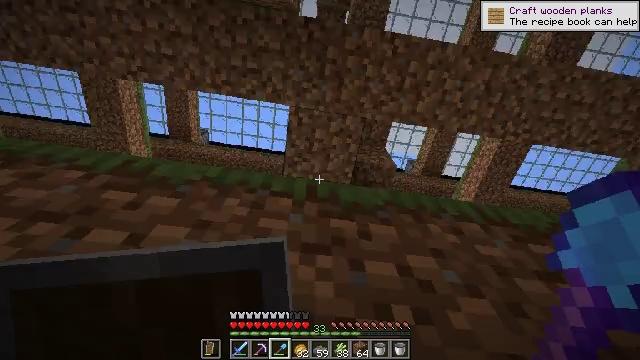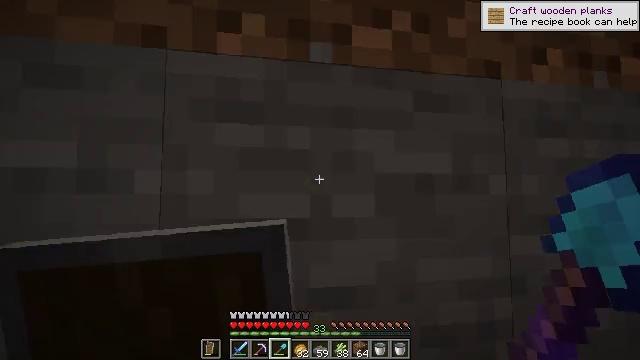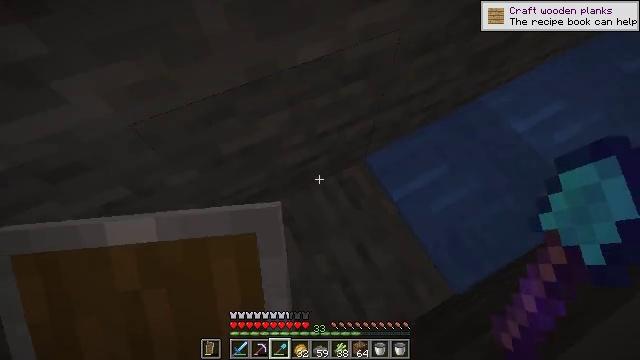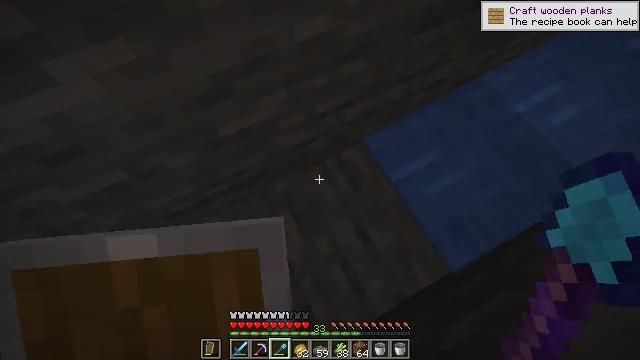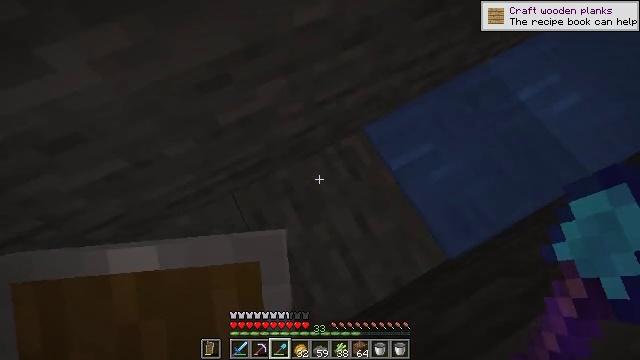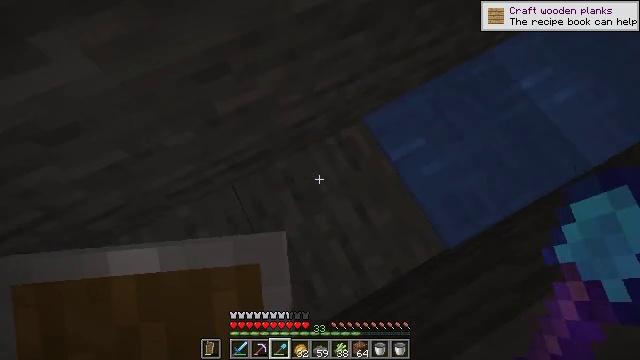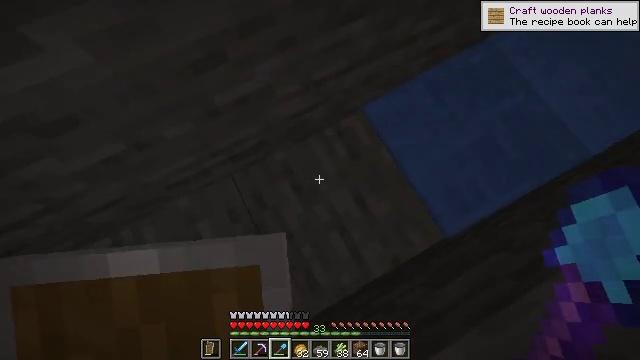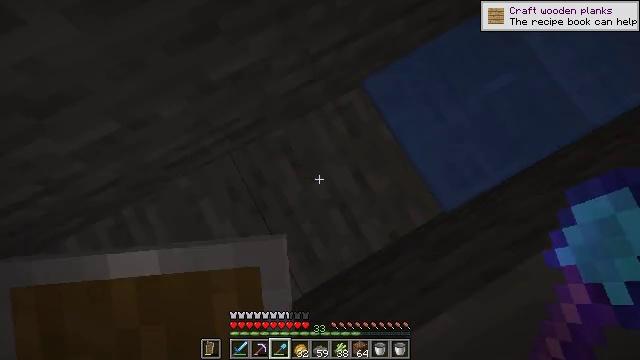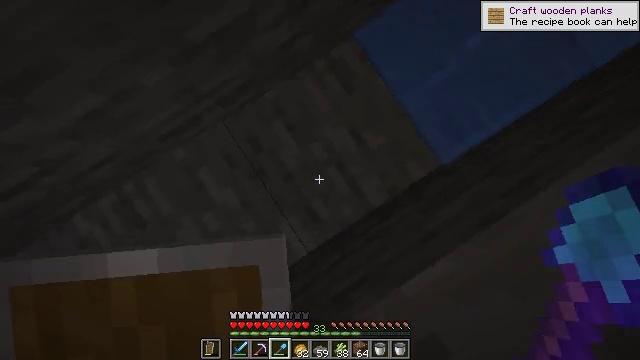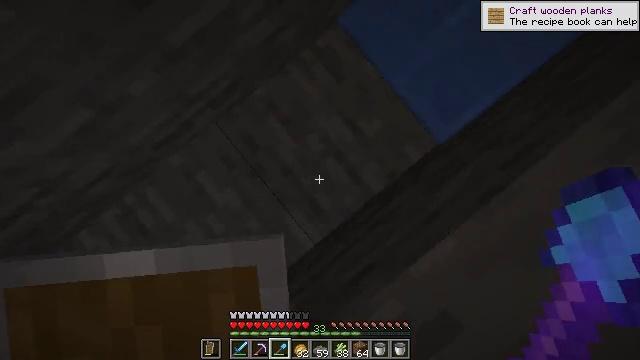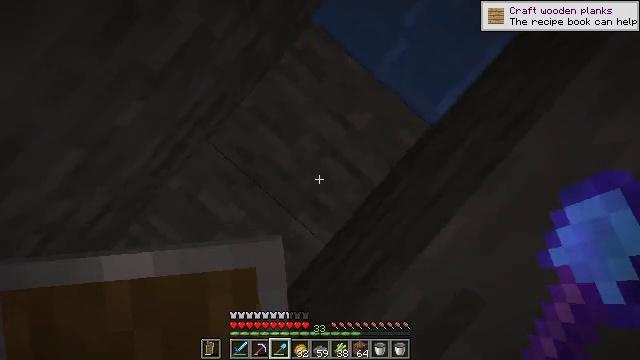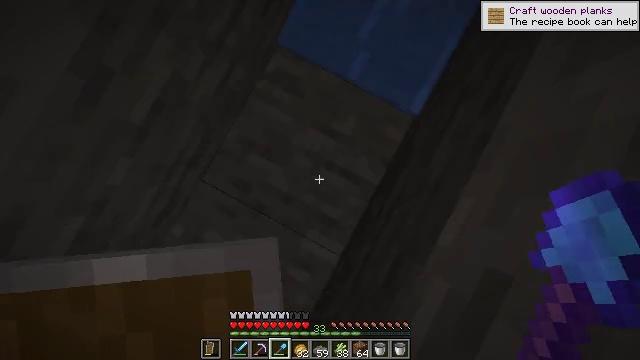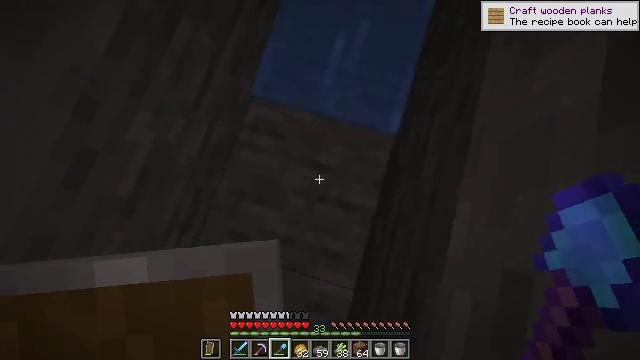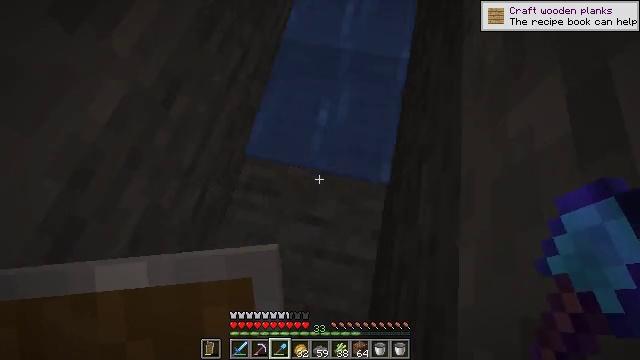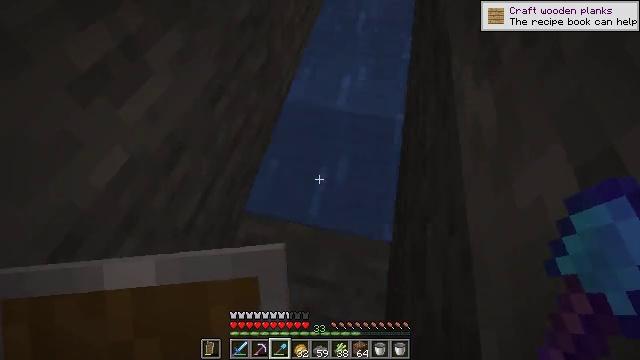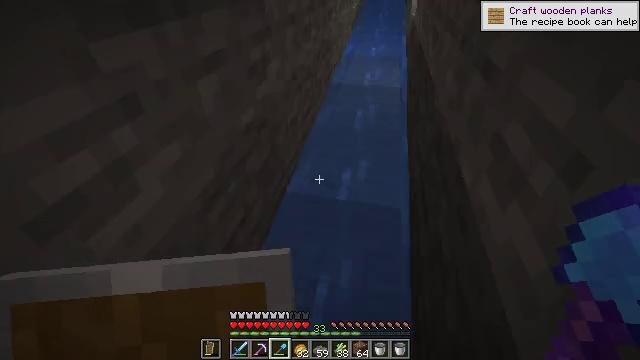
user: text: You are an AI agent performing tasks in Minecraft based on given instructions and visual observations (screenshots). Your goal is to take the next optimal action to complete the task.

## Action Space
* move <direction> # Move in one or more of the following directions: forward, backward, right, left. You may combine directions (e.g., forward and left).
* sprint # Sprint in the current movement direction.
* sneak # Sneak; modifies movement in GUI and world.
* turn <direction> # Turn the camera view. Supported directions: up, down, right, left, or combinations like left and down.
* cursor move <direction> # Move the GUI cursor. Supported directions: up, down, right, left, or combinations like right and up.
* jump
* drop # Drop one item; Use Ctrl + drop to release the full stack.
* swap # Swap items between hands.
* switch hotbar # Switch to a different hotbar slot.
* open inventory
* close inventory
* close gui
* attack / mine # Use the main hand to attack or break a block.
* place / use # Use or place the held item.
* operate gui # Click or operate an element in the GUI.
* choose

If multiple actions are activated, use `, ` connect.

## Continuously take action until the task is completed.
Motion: motion action
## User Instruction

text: Make packed ice by combining ice blocks in the grid.
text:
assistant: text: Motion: no_op
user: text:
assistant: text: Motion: turn right and down
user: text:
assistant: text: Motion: turn down
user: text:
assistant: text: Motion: turn down
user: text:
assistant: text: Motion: turn down
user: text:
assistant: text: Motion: turn down
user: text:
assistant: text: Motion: turn down
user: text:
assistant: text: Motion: turn right and down
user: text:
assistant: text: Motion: turn right and down
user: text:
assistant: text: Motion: turn right and down
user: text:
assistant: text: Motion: turn right and up
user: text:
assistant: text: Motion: turn right and up
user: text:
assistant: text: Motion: turn right and up
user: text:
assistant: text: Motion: move forward, turn up
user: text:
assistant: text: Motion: move forward, turn up
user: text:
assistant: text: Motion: move forward, turn up, jump
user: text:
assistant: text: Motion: move forward, turn right and up, jump
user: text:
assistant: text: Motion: move forward, turn right and up, jump
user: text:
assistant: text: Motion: move forward, turn right and up, jump
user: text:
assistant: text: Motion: move forward, turn right and up, jump
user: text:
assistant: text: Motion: move forward, jump
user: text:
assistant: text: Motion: move forward, jump
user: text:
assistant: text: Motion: move forward, turn up, jump
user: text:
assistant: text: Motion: move forward, jump
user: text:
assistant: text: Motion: move forward, turn right, jump
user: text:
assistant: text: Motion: move forward, turn right, jump
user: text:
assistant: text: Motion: move forward, turn right, jump
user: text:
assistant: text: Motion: move forward, turn right, jump
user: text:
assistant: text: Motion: move forward, turn right, jump
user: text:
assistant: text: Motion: move forward, turn right, jump